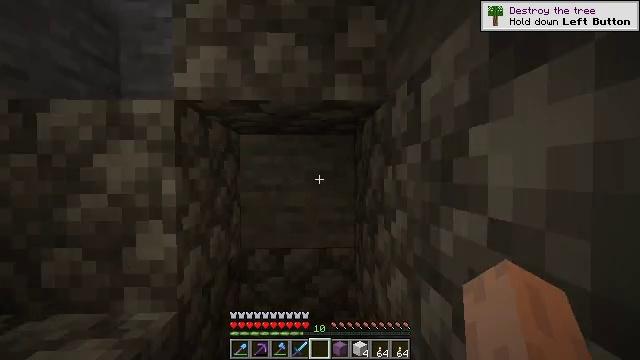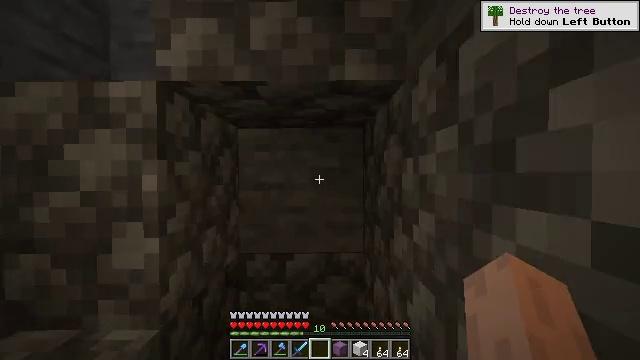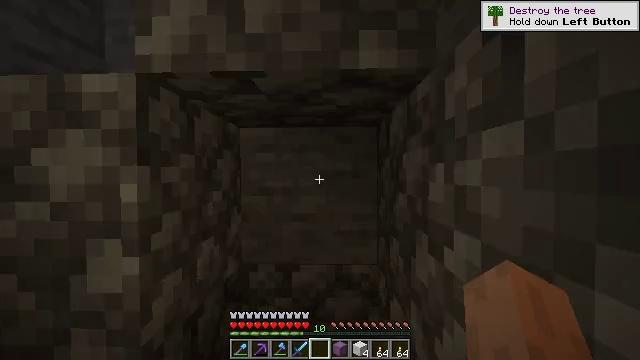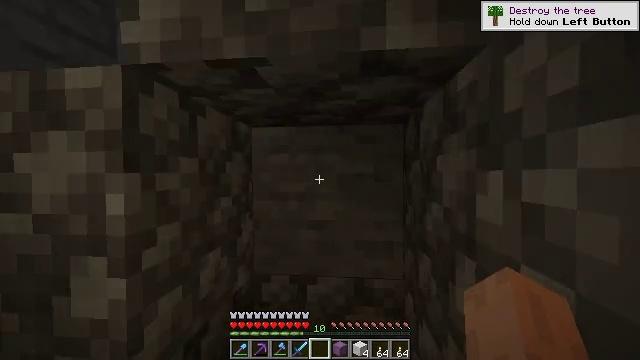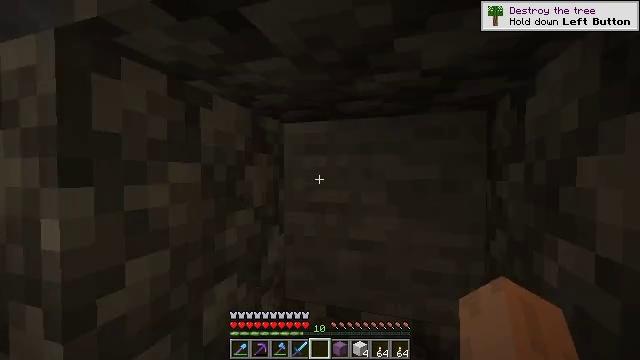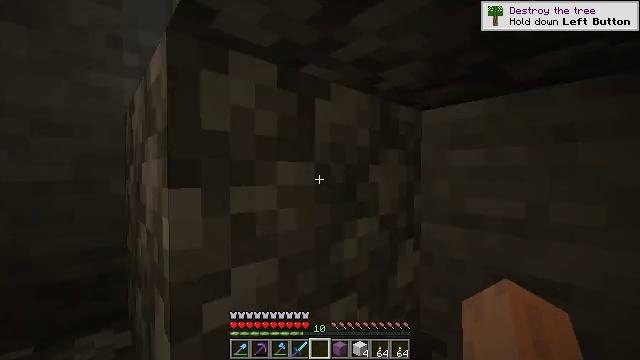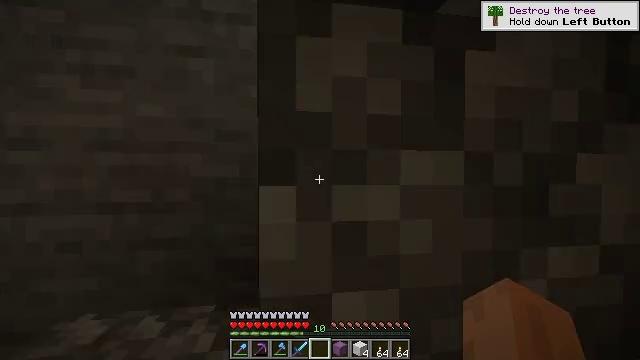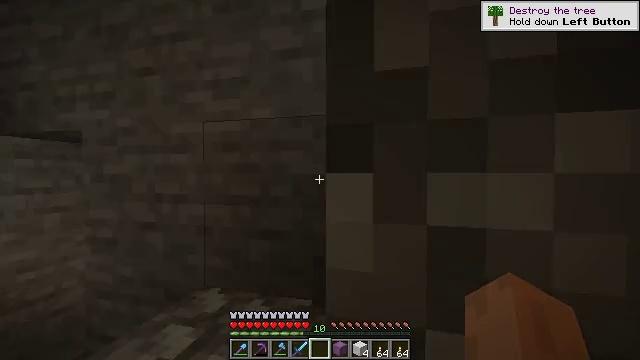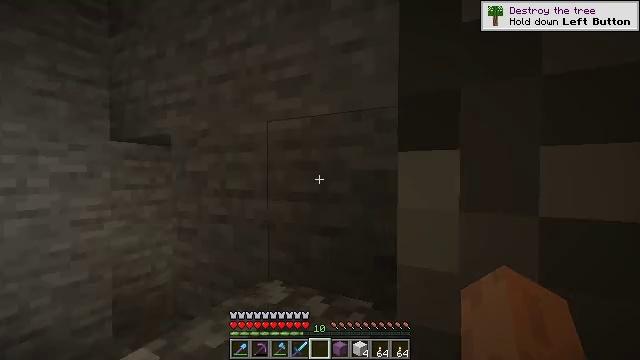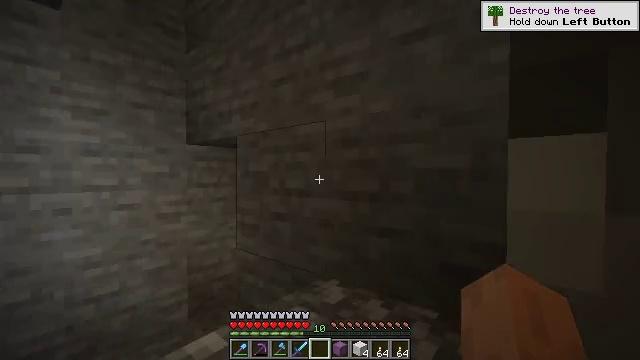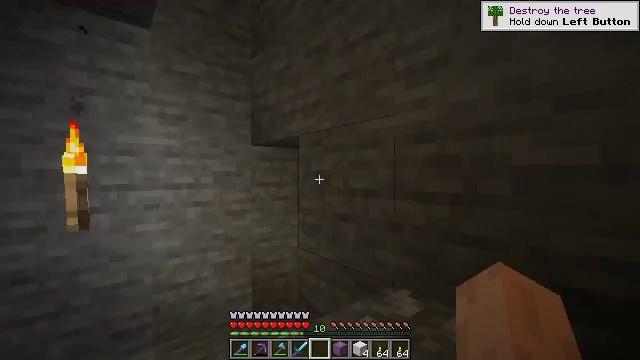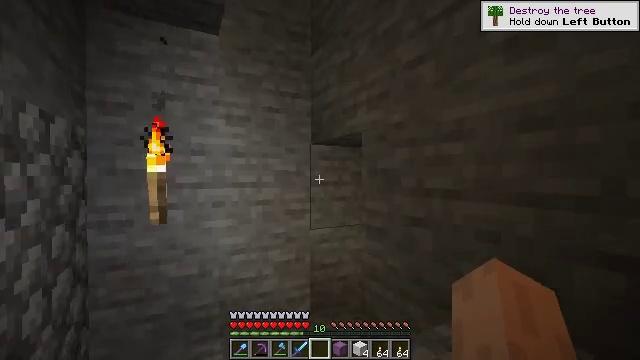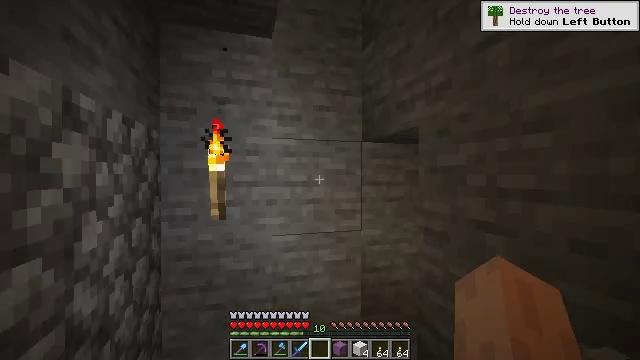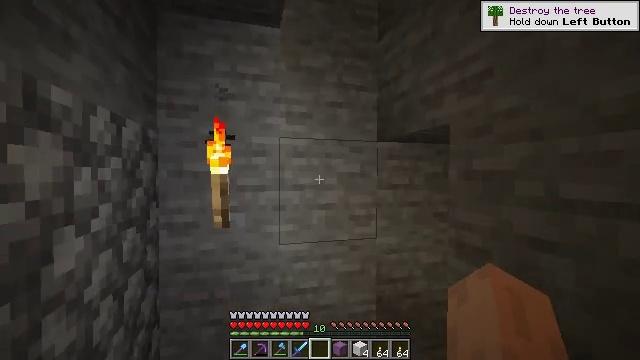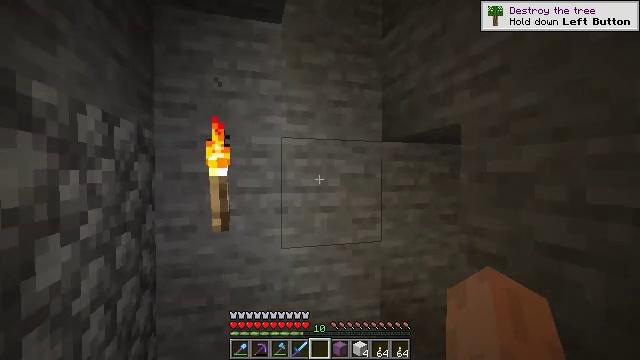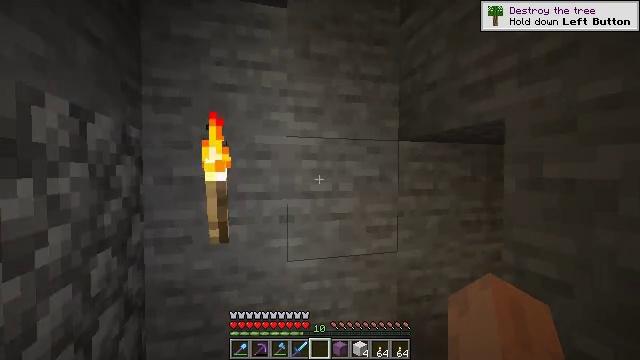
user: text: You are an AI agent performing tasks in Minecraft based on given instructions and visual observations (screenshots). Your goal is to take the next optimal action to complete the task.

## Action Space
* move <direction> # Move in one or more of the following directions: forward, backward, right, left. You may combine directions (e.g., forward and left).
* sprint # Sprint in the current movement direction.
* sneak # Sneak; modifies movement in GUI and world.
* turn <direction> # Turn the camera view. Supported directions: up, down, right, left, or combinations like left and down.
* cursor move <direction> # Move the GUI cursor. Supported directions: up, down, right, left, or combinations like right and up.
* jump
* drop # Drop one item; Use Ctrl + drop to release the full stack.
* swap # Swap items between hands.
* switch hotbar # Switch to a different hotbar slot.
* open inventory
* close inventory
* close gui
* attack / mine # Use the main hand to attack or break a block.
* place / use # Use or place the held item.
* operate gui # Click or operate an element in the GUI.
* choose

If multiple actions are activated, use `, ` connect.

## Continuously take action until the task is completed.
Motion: motion action
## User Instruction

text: Break the oak door to remove it.
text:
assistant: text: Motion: move forward, turn left
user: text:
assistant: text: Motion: move forward, turn left
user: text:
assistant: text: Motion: move forward, turn left
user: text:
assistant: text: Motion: move forward, turn left
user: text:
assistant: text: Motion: move forward, turn left
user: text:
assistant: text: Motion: move forward, turn left
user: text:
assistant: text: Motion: move forward, turn left
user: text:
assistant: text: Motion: move forward, turn left
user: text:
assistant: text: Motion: move forward, turn left
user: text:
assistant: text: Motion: move forward, turn left
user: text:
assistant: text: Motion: move forward, sprint, turn left
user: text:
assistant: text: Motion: move forward, sprint, turn left
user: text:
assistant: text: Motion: move forward, sprint, turn left
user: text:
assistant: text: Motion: move forward, sprint
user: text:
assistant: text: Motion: move forward, sprint
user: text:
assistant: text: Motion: move forward, sprint
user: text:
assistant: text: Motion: move forward, turn right
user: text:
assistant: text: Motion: move forward, turn right
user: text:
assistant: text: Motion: move forward, turn right
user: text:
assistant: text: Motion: move forward, turn right
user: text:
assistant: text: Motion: move forward, turn right
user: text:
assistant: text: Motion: move forward, sprint, turn right
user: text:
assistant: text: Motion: move forward, sprint, turn right
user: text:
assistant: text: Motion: move forward, turn right
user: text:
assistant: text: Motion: move forward
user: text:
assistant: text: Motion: move forward
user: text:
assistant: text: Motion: move forward
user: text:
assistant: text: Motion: move forward
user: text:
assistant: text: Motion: move forward
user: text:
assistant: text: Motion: move forward, turn right